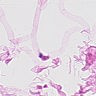
Metastatic tissue present: no